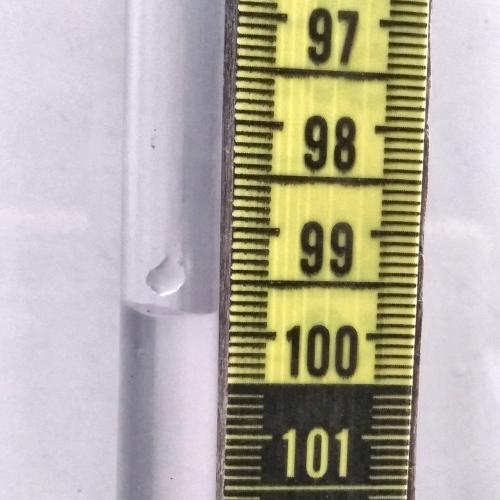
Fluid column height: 99.8 cm